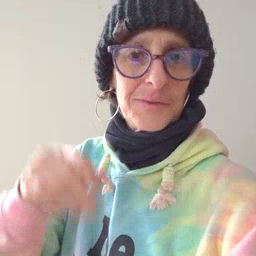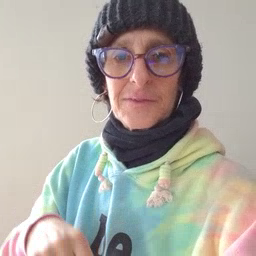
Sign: radio